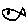
Label: fish